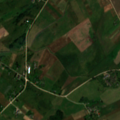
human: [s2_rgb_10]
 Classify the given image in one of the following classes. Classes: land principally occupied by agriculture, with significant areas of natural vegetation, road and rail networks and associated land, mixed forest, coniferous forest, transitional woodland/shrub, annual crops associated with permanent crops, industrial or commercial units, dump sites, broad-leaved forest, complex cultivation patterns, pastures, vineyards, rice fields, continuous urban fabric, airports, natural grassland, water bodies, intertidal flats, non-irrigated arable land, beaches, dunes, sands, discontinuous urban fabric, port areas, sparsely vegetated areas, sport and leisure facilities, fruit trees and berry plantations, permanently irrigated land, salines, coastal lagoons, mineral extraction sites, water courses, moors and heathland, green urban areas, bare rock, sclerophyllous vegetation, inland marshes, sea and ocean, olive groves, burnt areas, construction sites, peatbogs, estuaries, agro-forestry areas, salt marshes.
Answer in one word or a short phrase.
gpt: non-irrigated arable land, pastures, complex cultivation patterns